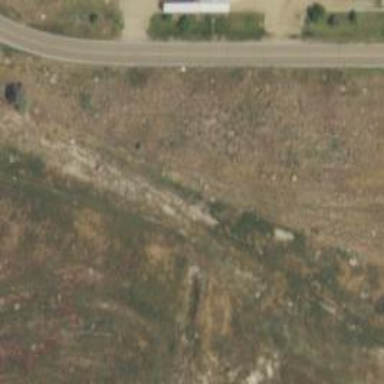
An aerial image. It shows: Abandoned railway.